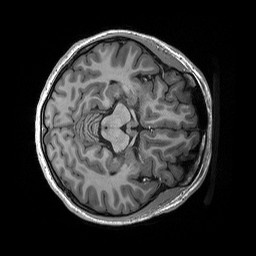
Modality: T1w
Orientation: axial
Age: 20
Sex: female
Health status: healthy
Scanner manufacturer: siemens
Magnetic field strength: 3 T
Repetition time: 2.53 s
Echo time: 0.00227 s